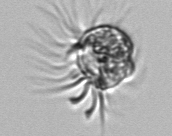
Label: Leegaardiella_ovalis